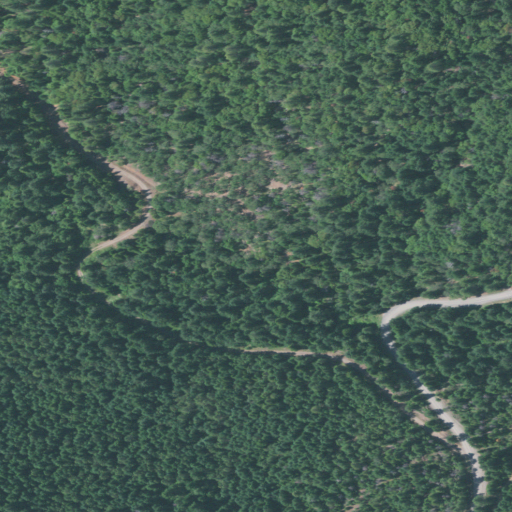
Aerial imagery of valley in Oregon named Bear Trap Gulch containing evergreen forest, open development, mixed forest, and low intensity development